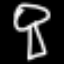
Label: mushroom